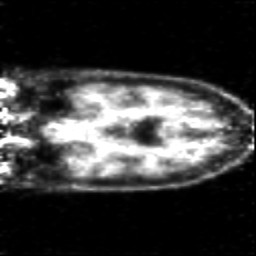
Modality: PET
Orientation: coronal
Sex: male
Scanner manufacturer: siemens